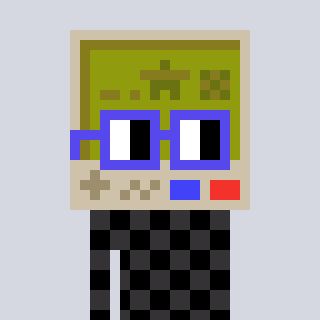
a pixel art character with square blue glasses, a gameboy-shaped head and a grayscale-colored body on a cool background